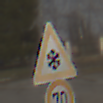
Verkehrszeichen: SchneeOderEisglaette
Zusatzzeichen unten: Geschwindigkeit70
Umgebung: Outdoor, Suburban
Tageszeit: Midday
Wetter: PartlyCloudy
Licht: Natural
Jahreszeit: NotSpecified
Kontrast: HighContrast